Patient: sex M, age 65
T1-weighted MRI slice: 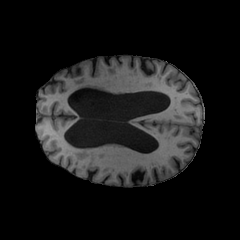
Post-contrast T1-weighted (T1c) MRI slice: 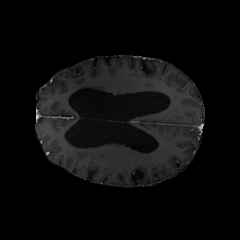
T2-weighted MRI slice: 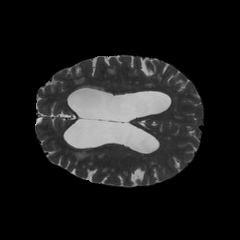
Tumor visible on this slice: no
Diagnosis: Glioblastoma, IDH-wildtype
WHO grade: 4